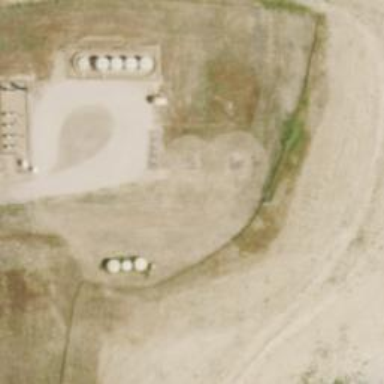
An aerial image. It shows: Petroleum well that is man-made.